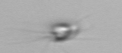
Label: Calciopappus